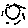
Label: sun